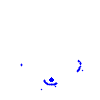
Particle: pion